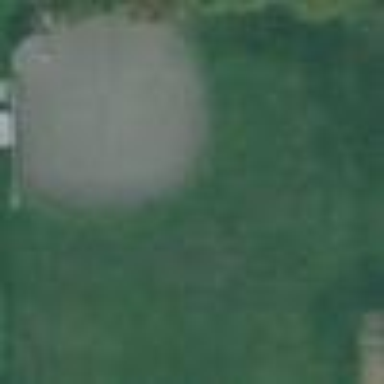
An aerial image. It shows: Baseball pitch for leisure and sports activities.